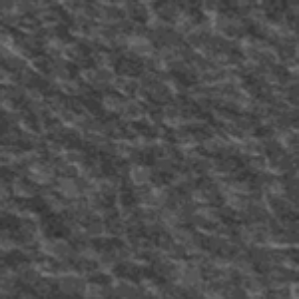
Label: frost